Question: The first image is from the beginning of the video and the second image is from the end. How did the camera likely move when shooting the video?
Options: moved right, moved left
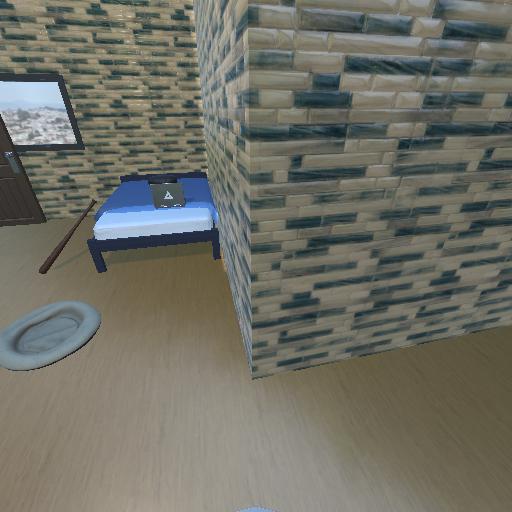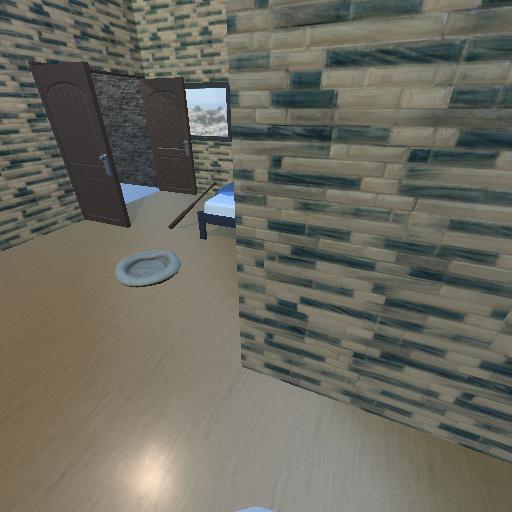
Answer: moved right